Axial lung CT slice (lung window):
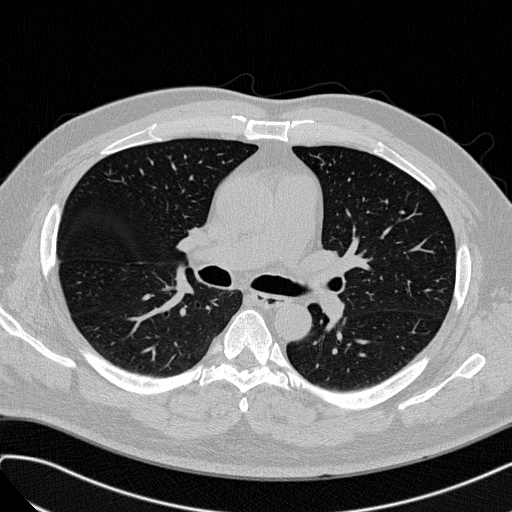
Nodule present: no